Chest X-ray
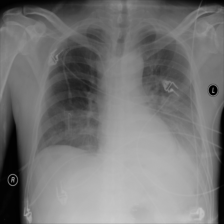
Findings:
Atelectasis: negative
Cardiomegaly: negative
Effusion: positive
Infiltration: positive
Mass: negative
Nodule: negative
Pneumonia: negative
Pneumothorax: negative
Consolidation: negative
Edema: negative
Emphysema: negative
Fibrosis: negative
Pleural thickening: negative
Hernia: negative